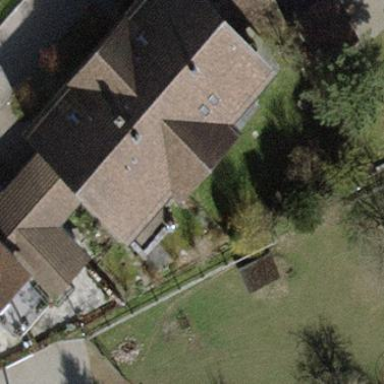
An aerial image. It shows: Semi-detached house.